Interaction volume radius: 5 \u00c5
Interaction volume height: 20 \u00c5
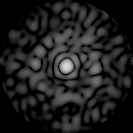
Disorder parameter: 0.8344